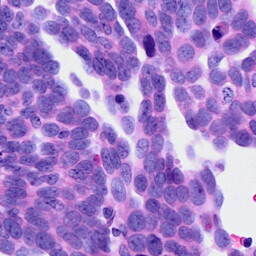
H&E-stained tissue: Ovarian